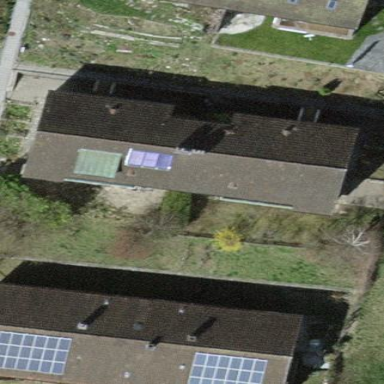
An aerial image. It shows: Semidetached house.